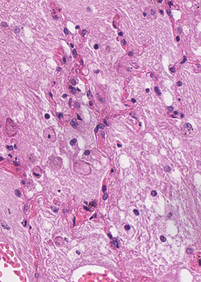
Tumor epithelial tissue: no
Tumor-associated stroma tissue: yes
Normal tissue: no